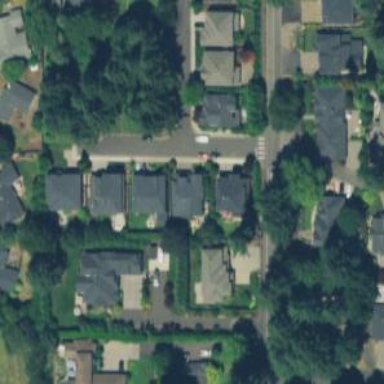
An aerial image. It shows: Residential road with sidewalk on the left side.